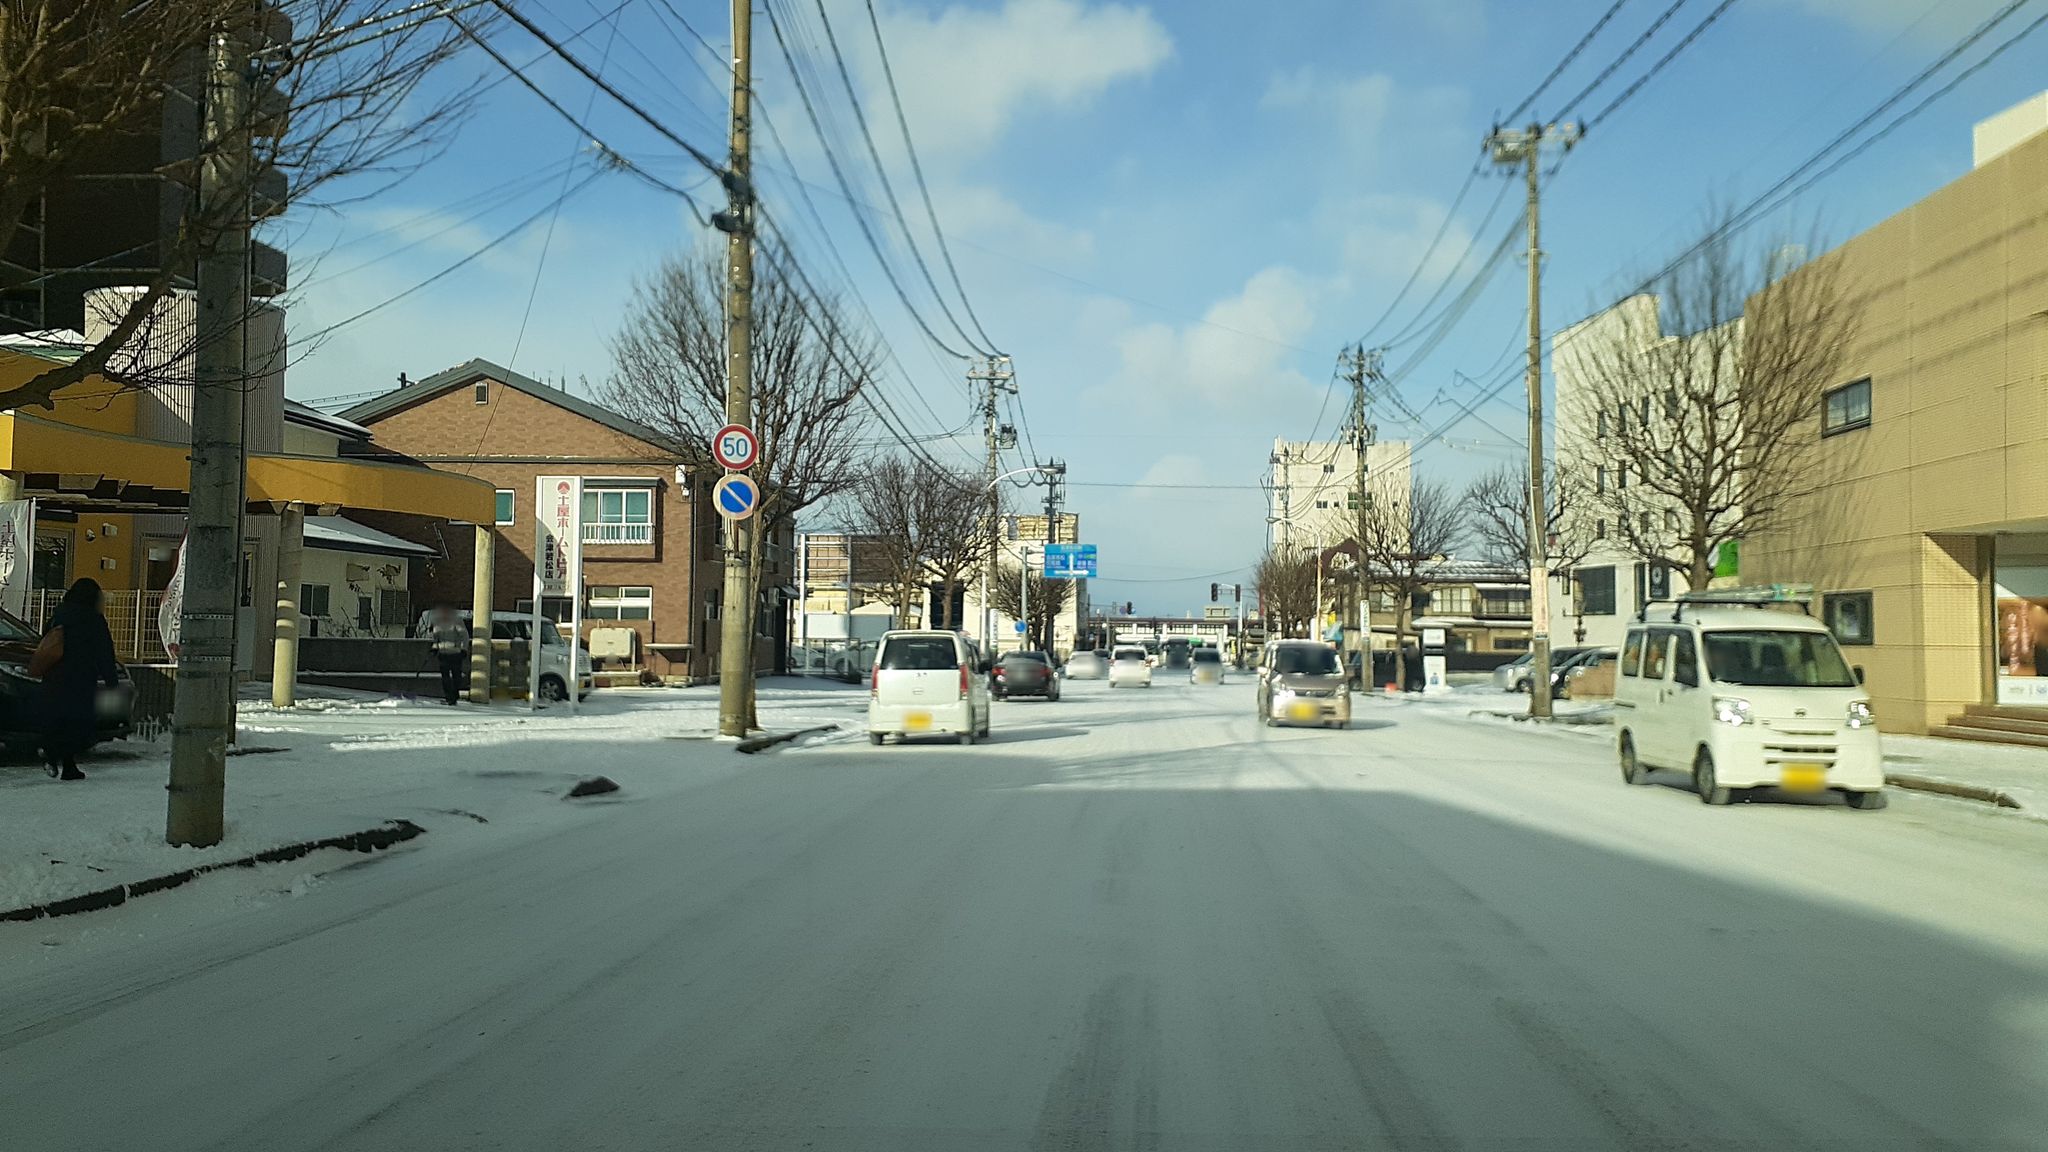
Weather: snowy
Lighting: day
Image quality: good
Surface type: driving surface
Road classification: tertiary
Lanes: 4.0
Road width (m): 3.5
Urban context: urban centre
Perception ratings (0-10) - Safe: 5.2, Lively: 7.88, Beautiful: 4.72, Boring: 3.53, Depressing: 2.55, Wealthy: 3.49